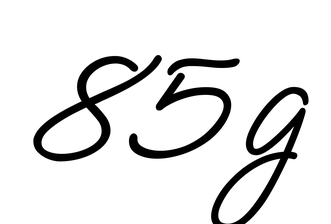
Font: MeowScript-Regular